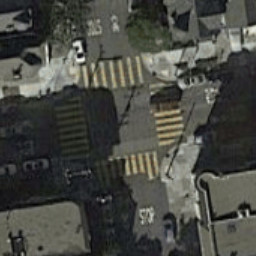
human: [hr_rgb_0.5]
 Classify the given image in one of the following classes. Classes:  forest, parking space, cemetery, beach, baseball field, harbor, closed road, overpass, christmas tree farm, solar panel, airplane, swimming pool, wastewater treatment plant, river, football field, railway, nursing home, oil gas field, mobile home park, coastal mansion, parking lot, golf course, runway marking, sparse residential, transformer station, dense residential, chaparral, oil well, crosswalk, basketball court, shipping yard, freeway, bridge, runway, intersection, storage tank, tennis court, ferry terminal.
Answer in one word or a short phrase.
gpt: crosswalk